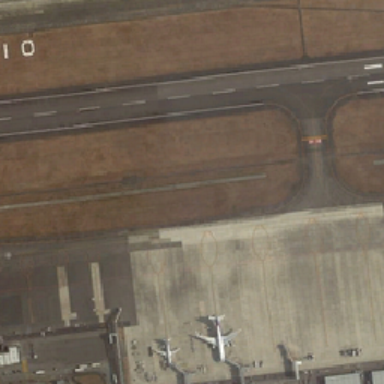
Two white planes stopped at the airport .